Question: Is there a way to tab through multiple cursors like you can with placeholders?

Having those cursors placed you would:
1. type "index"
2. tab
3. type "products"
4. tab
5. ...
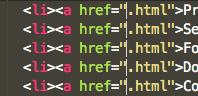
Answer: You could create bookmarks with the multiple cursors ('ctrl+f2' or 'cmd+f2' by default I think). Then, you could return to a single cursor ('escape'). After you enter the content on a particular line, you could then move to the next bookmark ('f2' by default). Of course, those are with the default keybindings. You can always rebind them to something more comfortable than 'f2'.